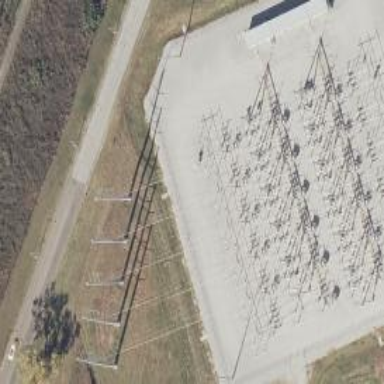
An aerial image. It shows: Switch for power supply.